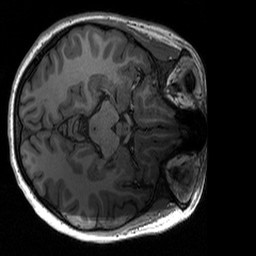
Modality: T1w
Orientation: axial
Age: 25
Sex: female
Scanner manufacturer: siemens
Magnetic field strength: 3 T
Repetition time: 2.3 s
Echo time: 0.00298 s